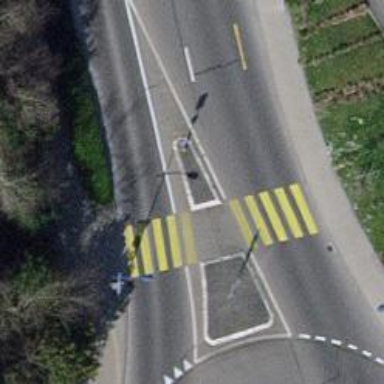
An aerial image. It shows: Kerb barrier.